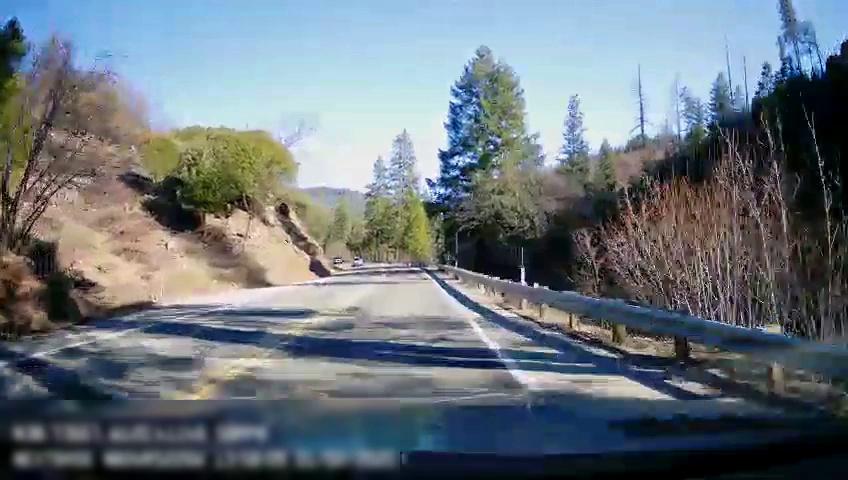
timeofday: Day
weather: Sunny
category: Drivable Space
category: Drivable Space
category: Vehicles | Car
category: Lanes | Opposite Lane
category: Lanes | Current Lane
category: Lanes | Opposite Lane
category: Lanes | Current Lane